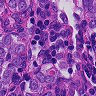
Metastatic tissue present: yes